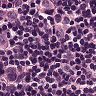
Metastatic tissue present: no